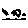
Label: cloud